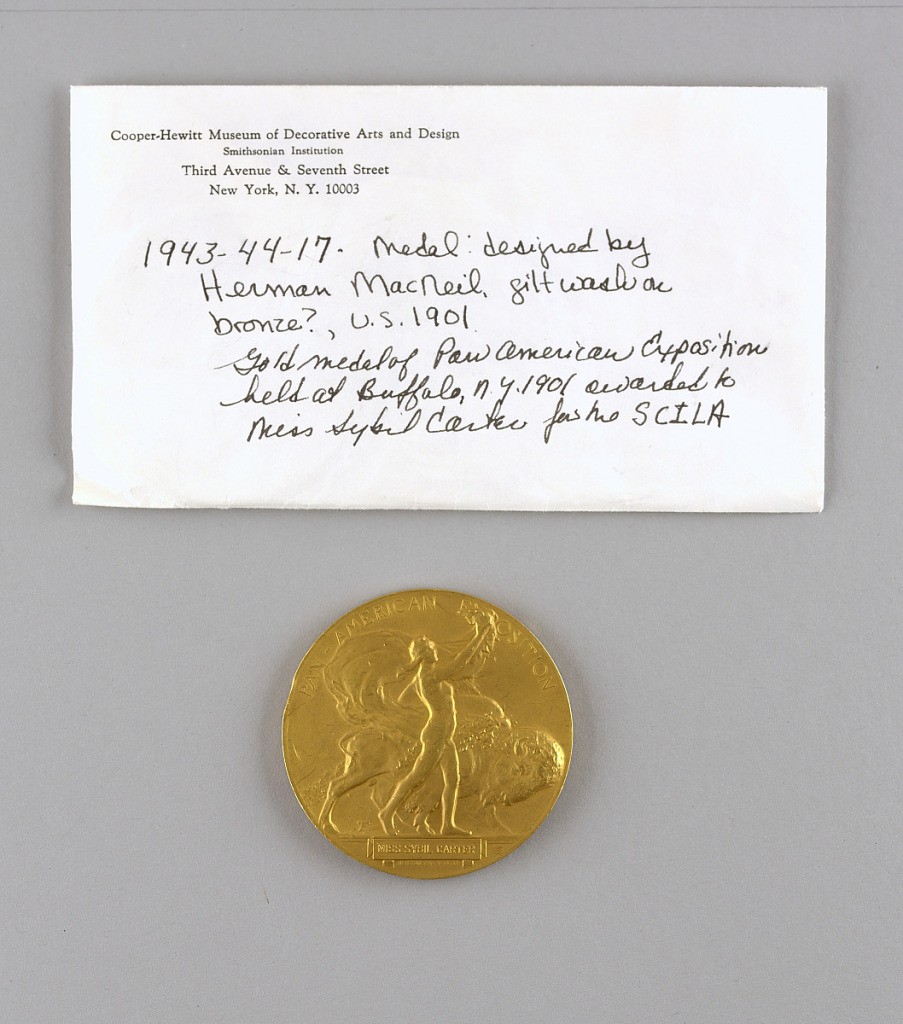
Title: Medal
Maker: Herman Macneil
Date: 1901
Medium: gilt wash on bronze (?)
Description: Gold medal on Pan-American Exposition held at Buffalo, New York, 1901 awarded to Miss Sybil Carter for the Sybil Carter Indian Lace Association.